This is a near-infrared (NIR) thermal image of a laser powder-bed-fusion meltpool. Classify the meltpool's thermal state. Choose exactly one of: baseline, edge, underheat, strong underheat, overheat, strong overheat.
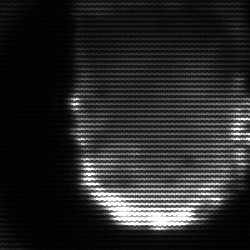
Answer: baseline